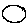
Label: circle